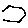
Label: hexagon